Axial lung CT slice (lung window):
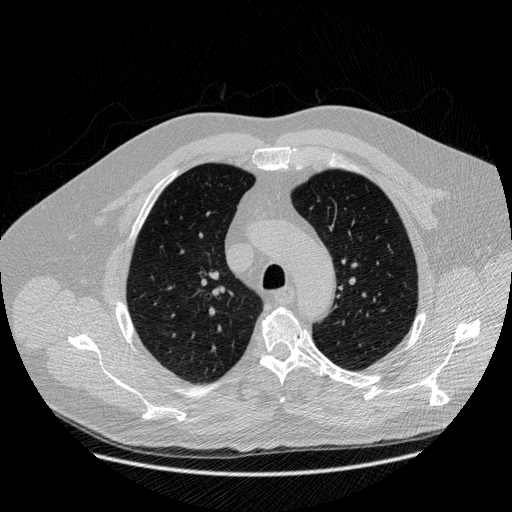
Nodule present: no